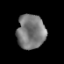
Tissue: prostate
Cell type: T cells
Senescence score: 0.2847
Nuclear area (px): 948
Mean DAPI intensity: 122.265